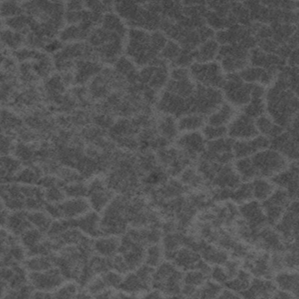
Label: frost